Interaction volume radius: 5 \u00c5
Interaction volume height: 15 \u00c5
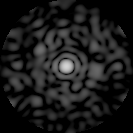
Disorder parameter: 0.859